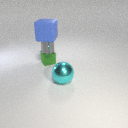
large blue rubber cube above small green metal cube